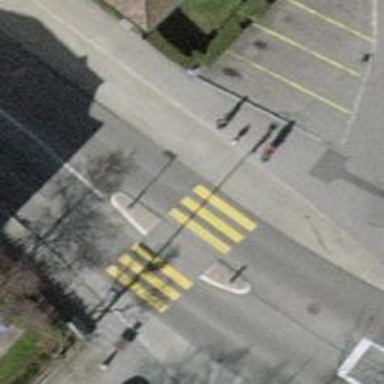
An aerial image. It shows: Uncontrolled zebra crossing with island. The crossing is marked with zebra stripes.